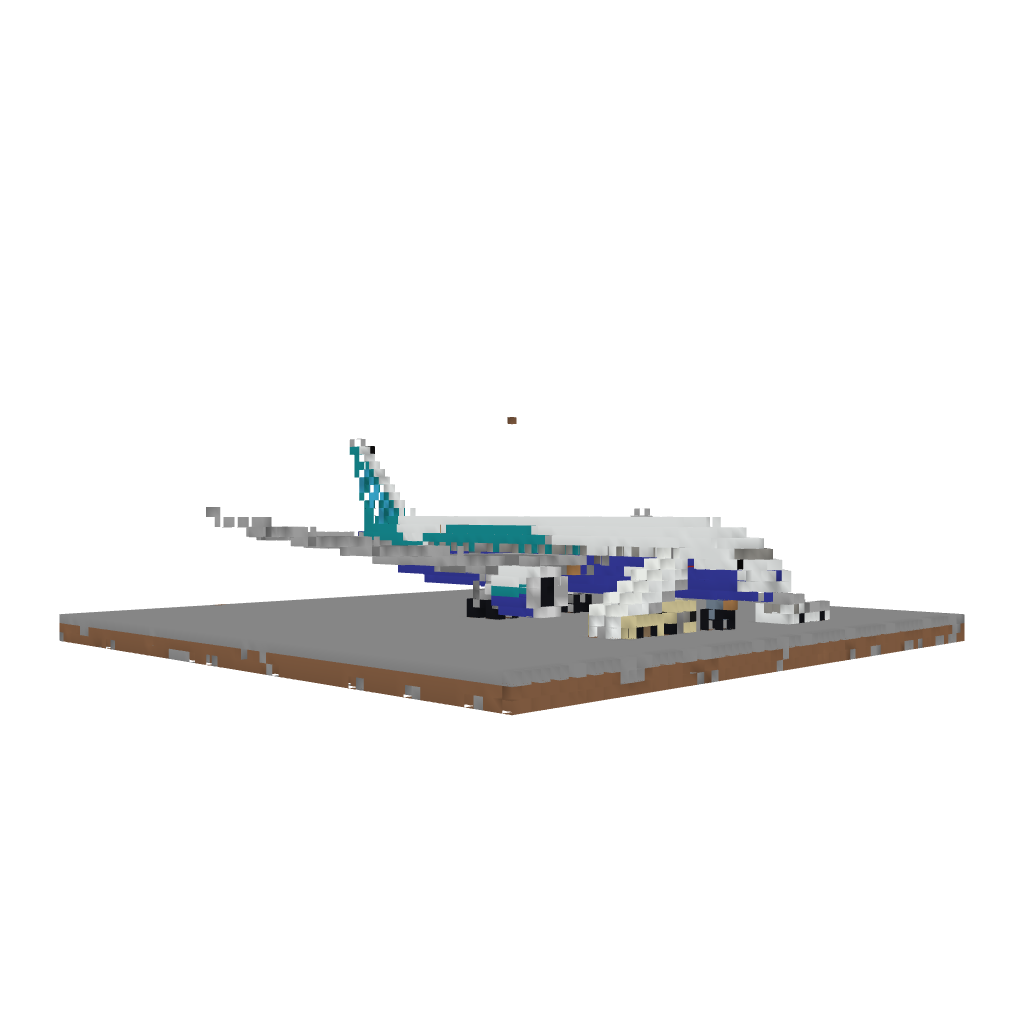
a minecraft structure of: Simple Airplane